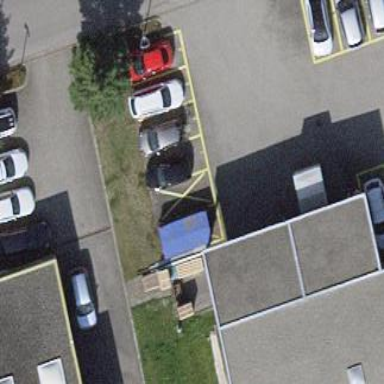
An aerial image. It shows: Street side parking area.